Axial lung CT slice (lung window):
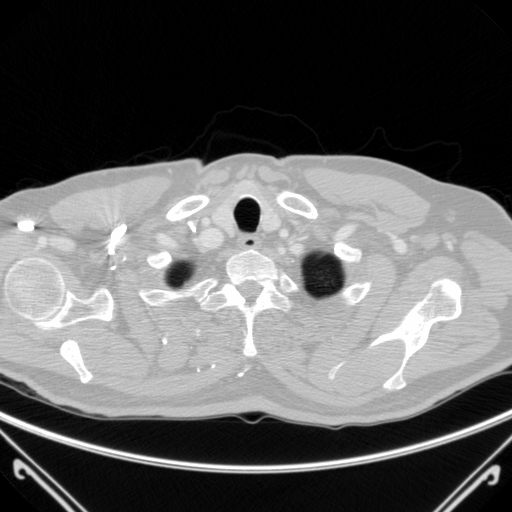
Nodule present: no